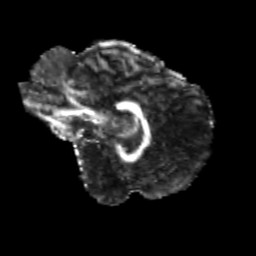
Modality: FA
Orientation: sagittal
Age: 24
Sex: male
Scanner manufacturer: siemens
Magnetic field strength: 3 T
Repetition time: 3.5 s
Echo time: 0.104 s